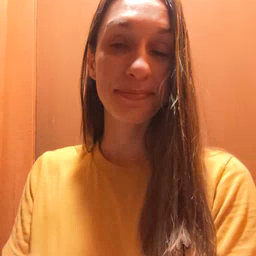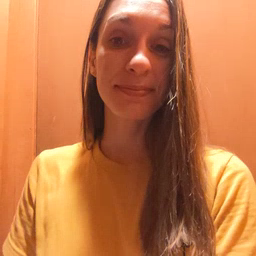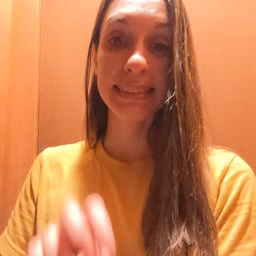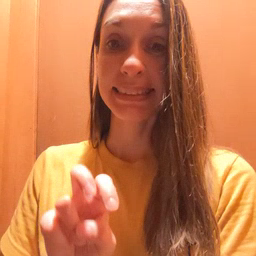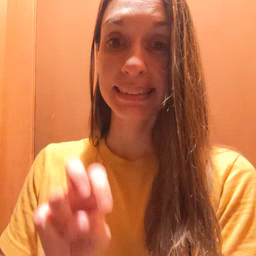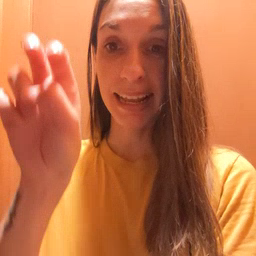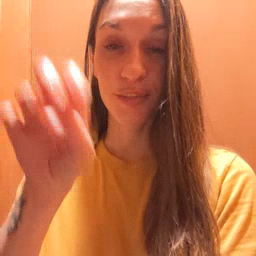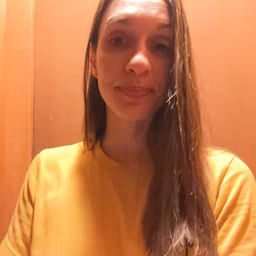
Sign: stairs